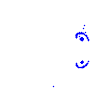
Particle: proton